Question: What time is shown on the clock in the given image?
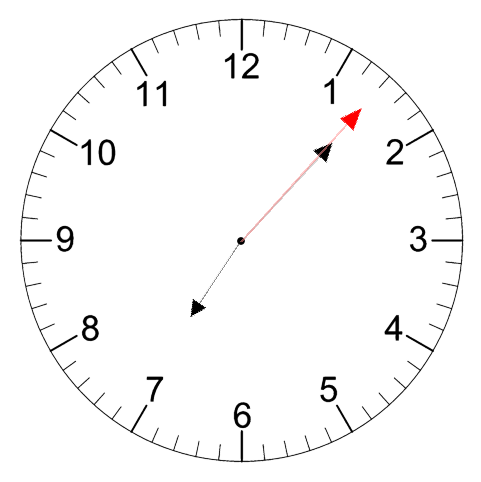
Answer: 07:07:07